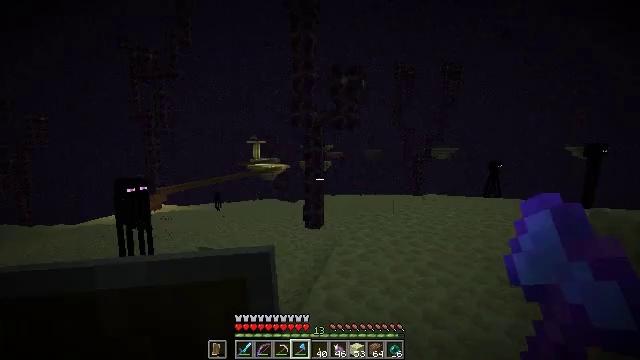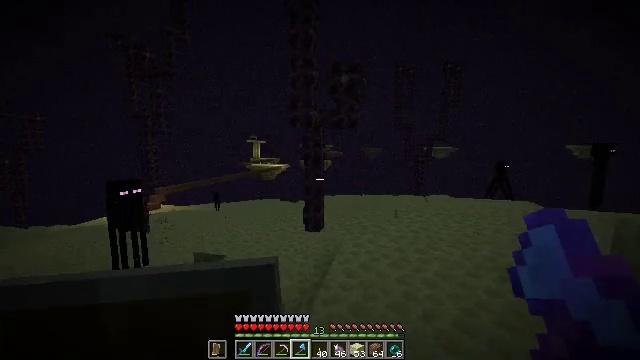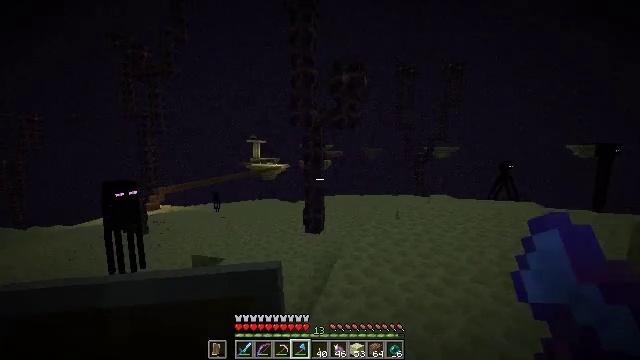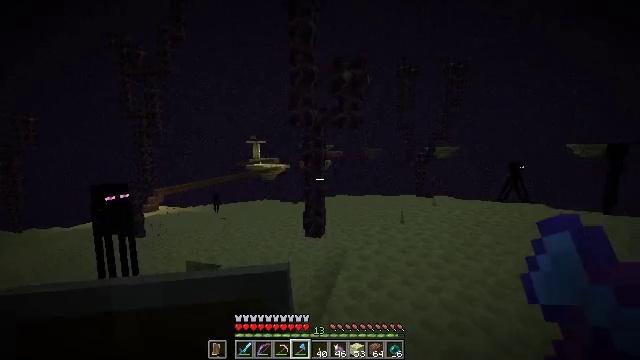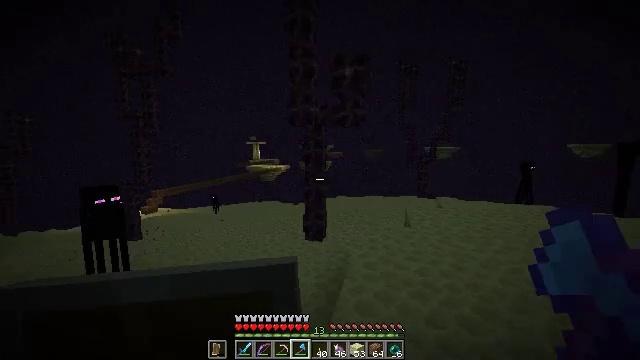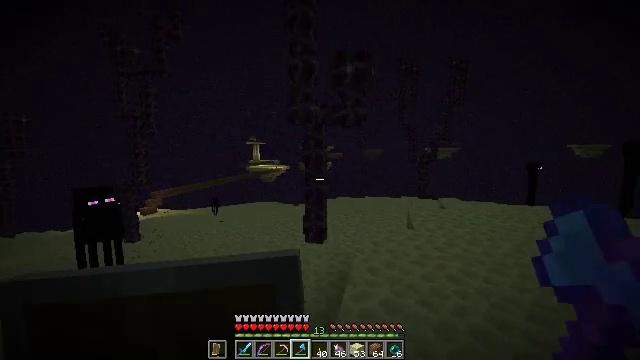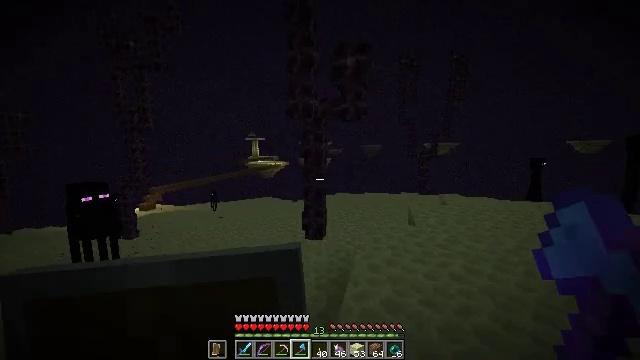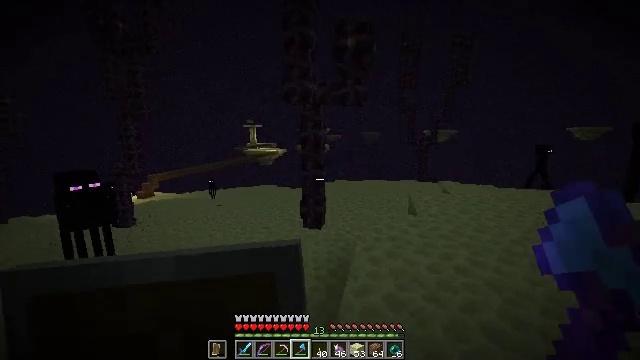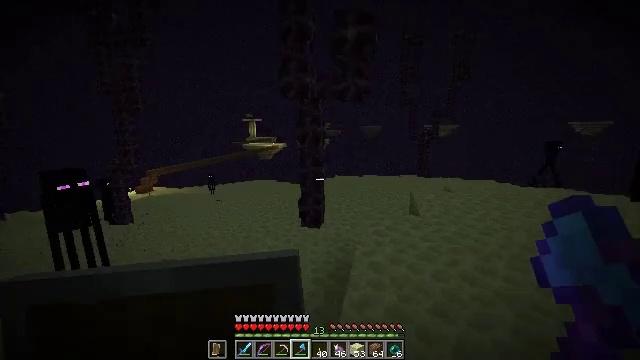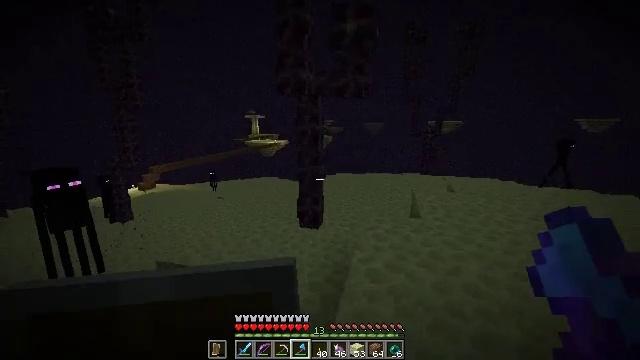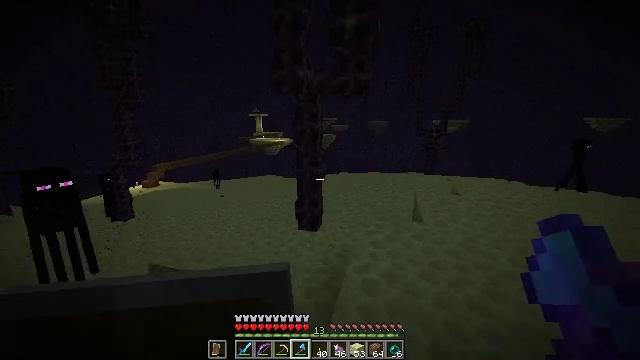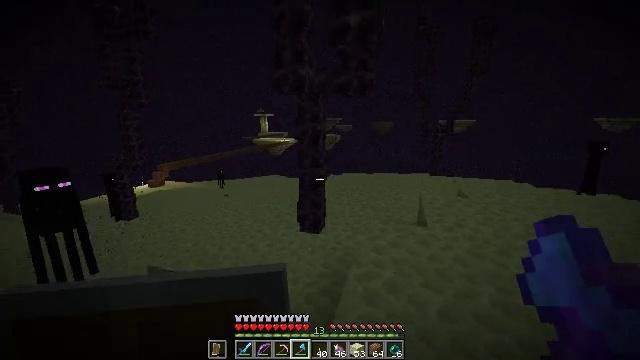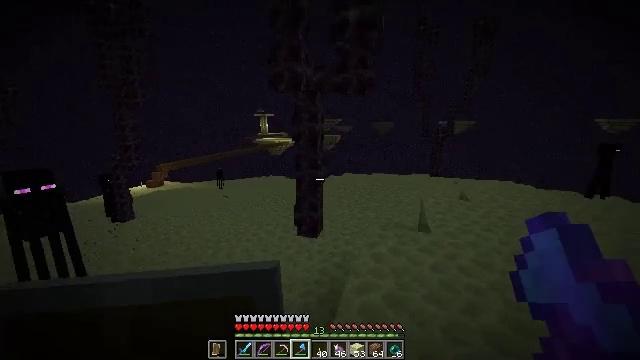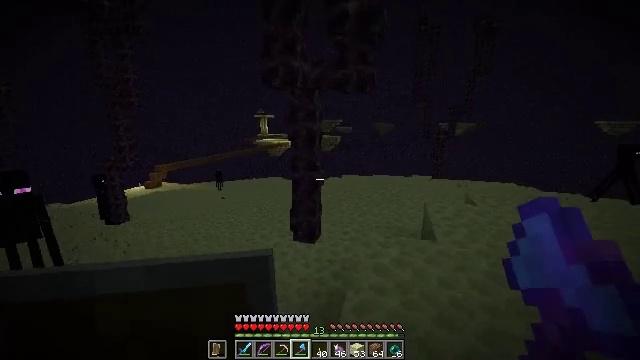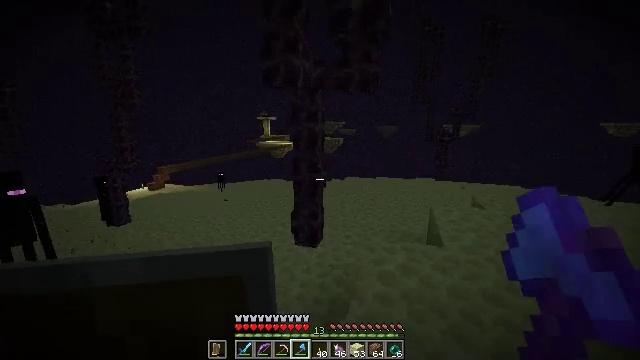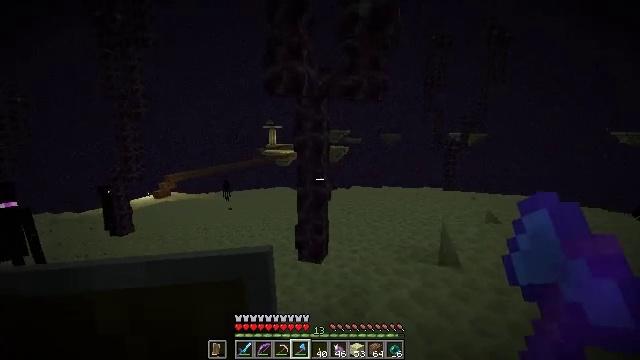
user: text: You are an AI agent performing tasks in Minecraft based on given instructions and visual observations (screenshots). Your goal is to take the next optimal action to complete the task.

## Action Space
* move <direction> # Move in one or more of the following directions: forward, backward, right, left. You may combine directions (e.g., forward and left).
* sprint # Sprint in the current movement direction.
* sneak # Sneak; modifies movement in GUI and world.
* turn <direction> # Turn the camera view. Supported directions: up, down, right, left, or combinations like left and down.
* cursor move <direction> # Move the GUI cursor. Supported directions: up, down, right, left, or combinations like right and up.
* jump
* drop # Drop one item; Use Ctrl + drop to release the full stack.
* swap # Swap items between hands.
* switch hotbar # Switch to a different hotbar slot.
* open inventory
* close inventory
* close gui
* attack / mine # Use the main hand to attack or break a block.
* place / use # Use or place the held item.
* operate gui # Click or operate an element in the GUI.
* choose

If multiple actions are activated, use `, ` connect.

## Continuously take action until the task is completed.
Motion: motion action
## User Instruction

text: Break the chorus plant in the End.
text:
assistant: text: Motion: move forward
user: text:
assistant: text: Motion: move forward
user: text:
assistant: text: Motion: move forward
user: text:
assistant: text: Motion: move forward
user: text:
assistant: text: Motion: move forward
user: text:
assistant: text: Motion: move forward, turn down
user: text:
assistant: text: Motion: move forward, turn down
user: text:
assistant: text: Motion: move forward and move right, turn down
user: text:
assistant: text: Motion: move forward and move right
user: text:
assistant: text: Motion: move forward
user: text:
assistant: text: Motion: move forward, turn left
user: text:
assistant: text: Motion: move forward
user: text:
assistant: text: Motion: move forward
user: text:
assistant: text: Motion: move forward
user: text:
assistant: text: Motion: move forward, turn left and up
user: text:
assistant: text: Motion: move forward
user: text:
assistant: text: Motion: move forward
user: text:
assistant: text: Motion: move forward
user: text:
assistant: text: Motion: move forward
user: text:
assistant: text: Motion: move forward
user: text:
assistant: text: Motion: move forward
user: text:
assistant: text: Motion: move forward
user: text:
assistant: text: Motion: move forward, turn up
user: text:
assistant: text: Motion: move forward, turn up
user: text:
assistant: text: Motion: move forward, turn up
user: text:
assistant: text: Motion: move forward, turn up
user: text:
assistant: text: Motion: turn up
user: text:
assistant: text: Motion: turn up
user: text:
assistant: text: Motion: turn up
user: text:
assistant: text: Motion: turn up